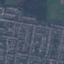
Land use / land cover class: Residential